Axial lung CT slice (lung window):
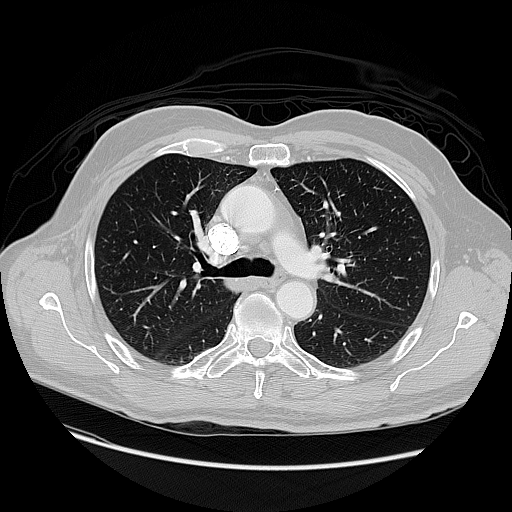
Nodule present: no